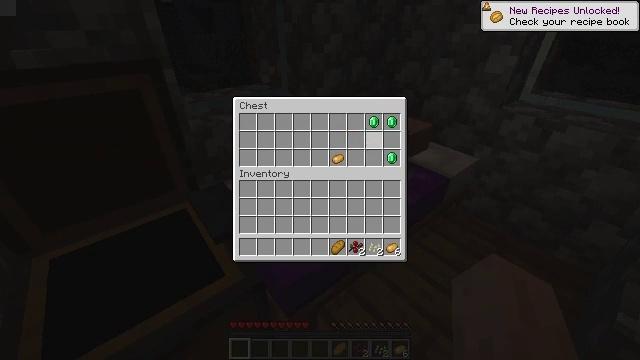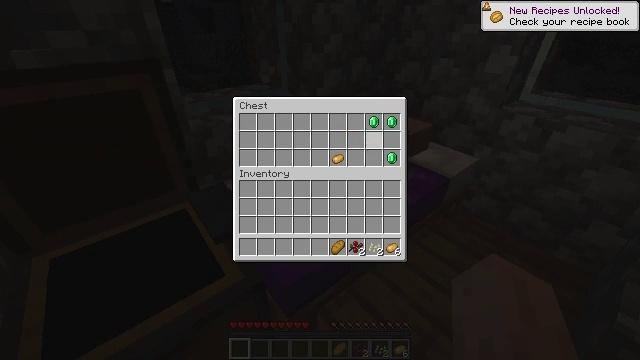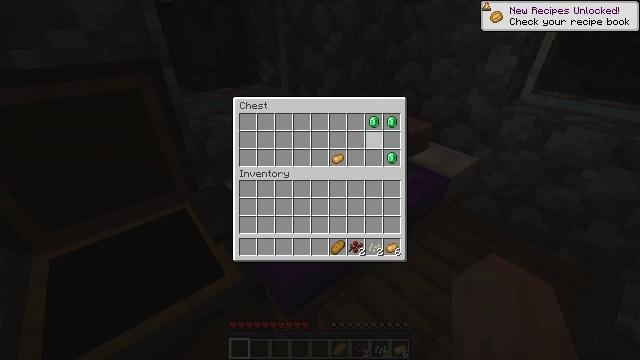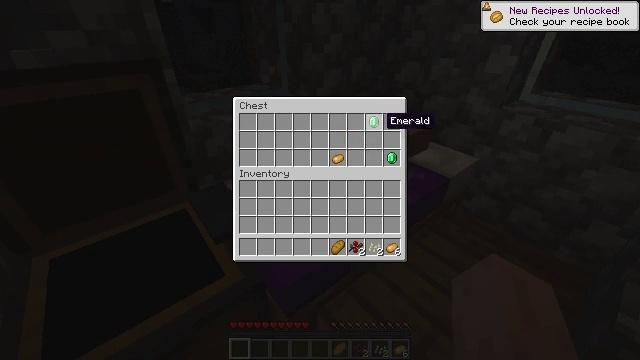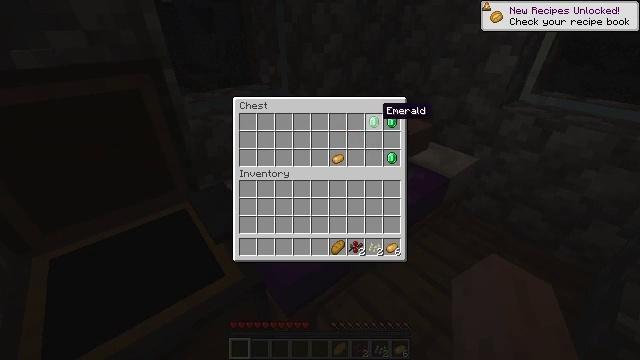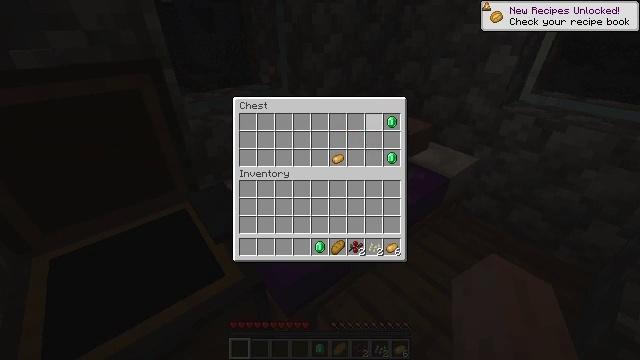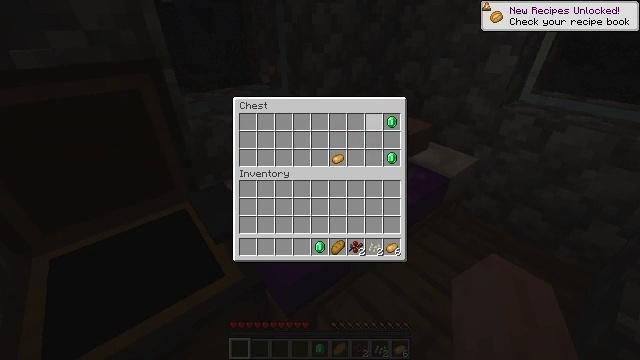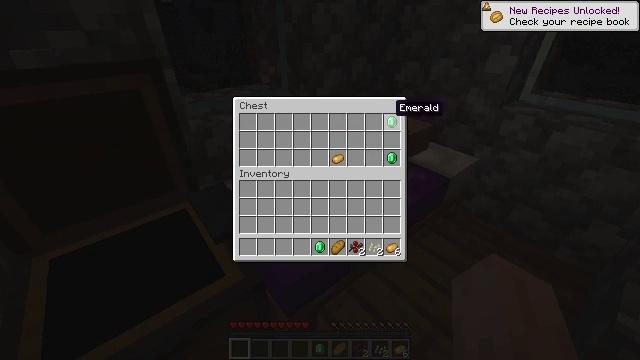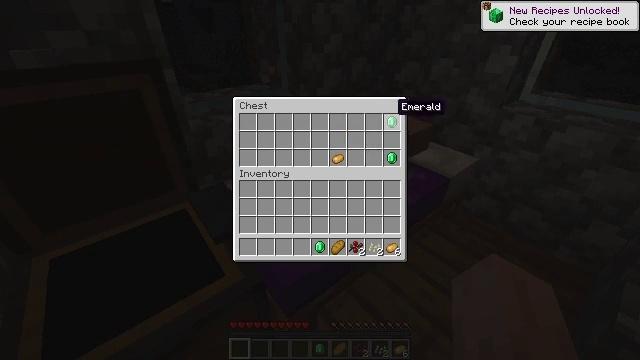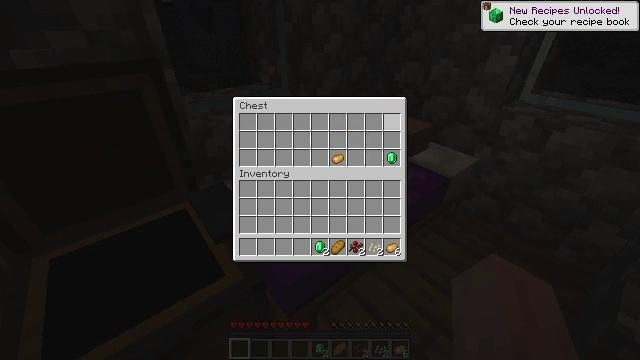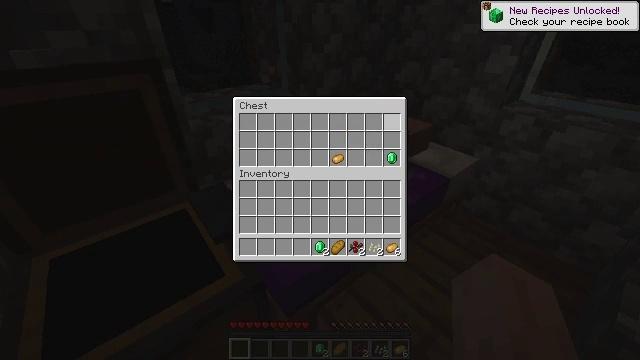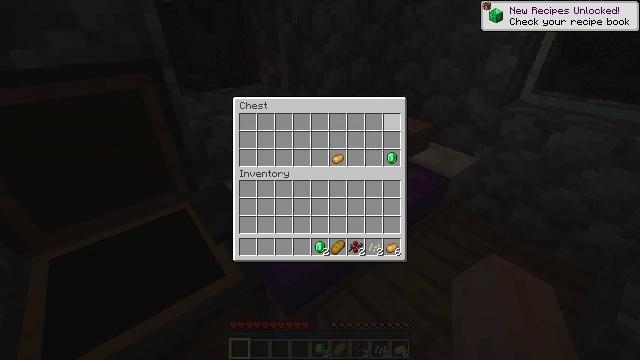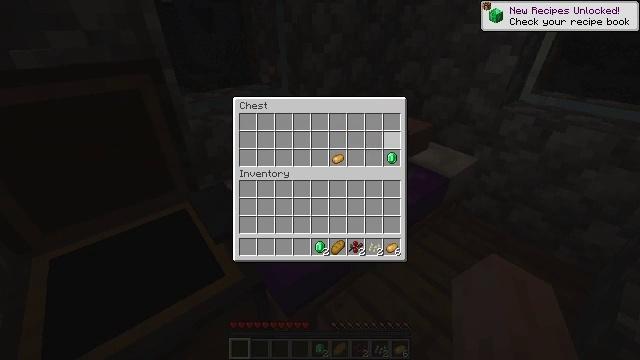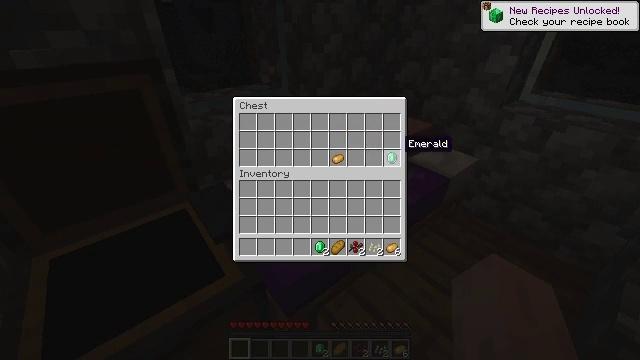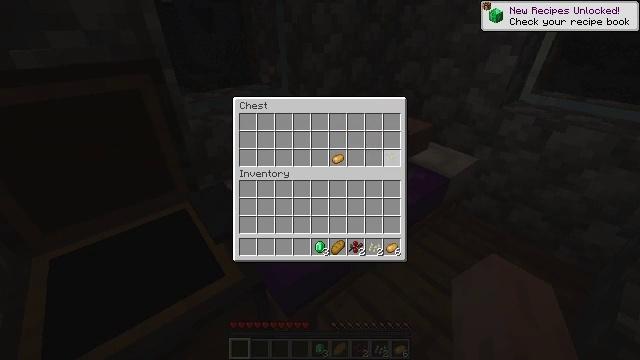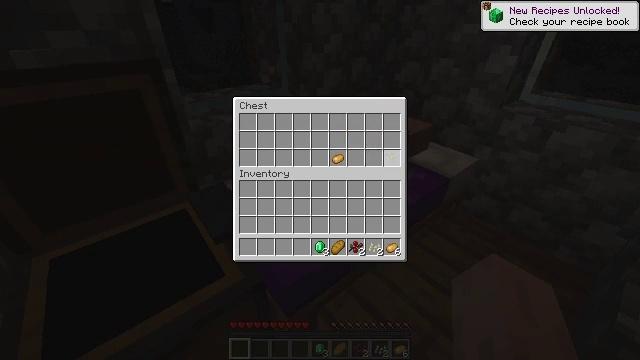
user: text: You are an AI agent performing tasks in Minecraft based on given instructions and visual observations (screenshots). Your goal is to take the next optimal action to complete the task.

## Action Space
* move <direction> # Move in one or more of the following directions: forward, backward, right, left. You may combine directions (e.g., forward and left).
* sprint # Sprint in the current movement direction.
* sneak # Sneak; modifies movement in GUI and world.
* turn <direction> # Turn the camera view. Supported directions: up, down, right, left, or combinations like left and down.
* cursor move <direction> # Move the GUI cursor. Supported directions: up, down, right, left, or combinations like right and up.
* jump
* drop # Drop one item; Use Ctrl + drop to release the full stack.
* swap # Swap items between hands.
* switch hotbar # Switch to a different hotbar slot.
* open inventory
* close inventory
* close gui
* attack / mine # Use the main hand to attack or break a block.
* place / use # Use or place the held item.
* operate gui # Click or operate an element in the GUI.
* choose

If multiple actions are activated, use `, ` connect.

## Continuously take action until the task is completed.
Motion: motion action
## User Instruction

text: Attack the jack o'lantern to retrieve it.
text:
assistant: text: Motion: sneak, choose
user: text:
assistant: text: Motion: sneak, choose
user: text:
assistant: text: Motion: sneak, cursor move up
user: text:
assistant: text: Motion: sneak, cursor move up
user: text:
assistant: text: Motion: sneak, choose
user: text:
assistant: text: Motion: sneak, choose
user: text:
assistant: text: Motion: sneak, cursor move right
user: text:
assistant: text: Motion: sneak
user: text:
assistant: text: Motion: sneak, choose
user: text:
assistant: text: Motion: sneak, choose
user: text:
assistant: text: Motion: sneak, cursor move down
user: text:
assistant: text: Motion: sneak, cursor move down
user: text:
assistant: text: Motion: sneak, cursor move down
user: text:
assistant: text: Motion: sneak, choose
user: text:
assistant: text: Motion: sneak, choose
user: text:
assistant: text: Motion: sneak, choose
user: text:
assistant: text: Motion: sneak, choose
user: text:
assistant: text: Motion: sneak, cursor move left
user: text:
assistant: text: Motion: sneak, cursor move left
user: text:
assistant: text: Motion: sneak, cursor move left
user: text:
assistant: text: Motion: sneak, cursor move left
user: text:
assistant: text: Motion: sneak
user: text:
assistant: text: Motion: sneak, choose
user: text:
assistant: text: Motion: sneak, choose
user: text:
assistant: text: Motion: sneak, choose
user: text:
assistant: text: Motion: sneak
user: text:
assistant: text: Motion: sneak
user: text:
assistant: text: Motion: sneak
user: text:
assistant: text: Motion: sneak
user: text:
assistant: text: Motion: sneak, choose